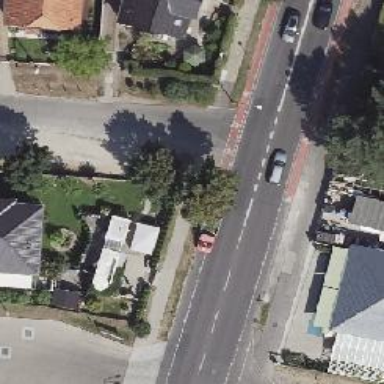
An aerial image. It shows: Unmarked crossing on the road.